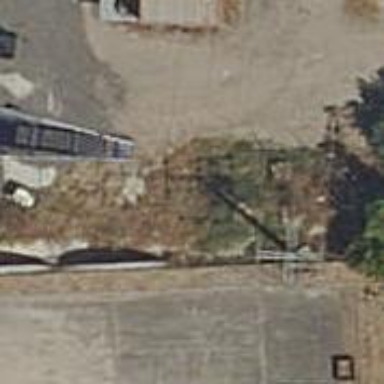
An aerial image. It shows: Concrete power pole.